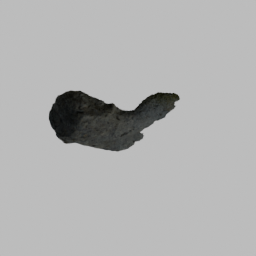
Label: architecture